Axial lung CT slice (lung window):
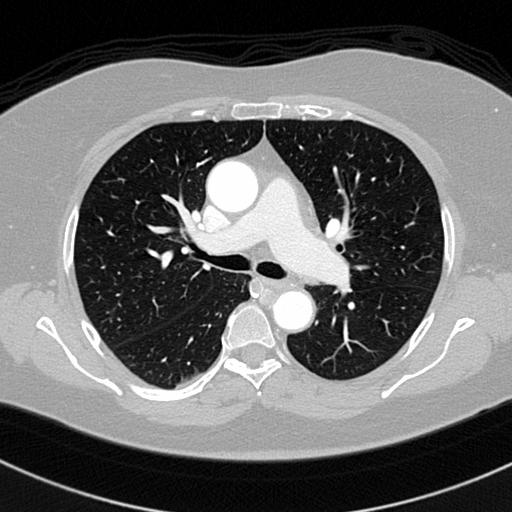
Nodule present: no